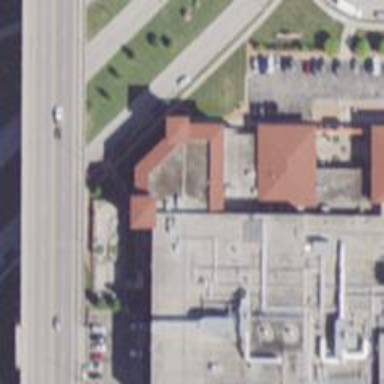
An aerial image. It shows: Industrial building.